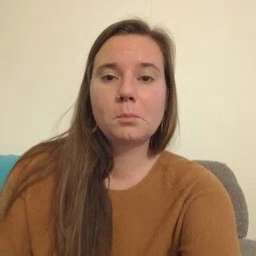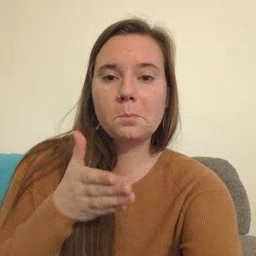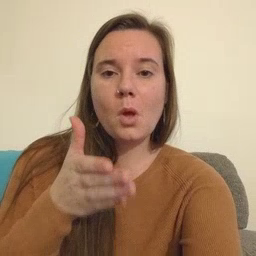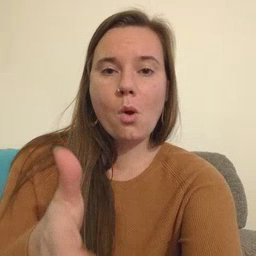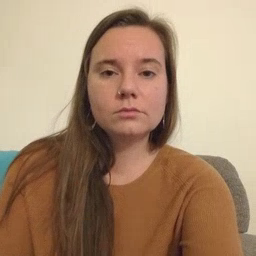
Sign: boat